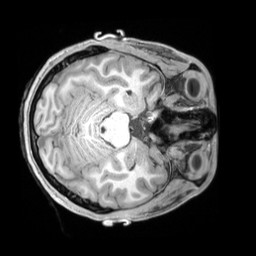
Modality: T1w
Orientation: axial
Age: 20
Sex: male
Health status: ill
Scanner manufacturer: siemens
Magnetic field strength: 3 T
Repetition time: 2.2 s
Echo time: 0.00218 s